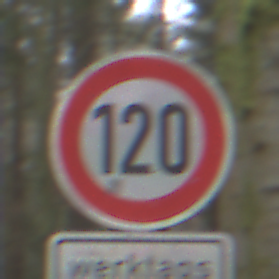
Verkehrszeichen: Geschwindigkeit120
Zusatzzeichen unten: ZeitangabenMitBeschraenkungAufWochentage7
Umgebung: Outdoor, Nature
Tageszeit: Midday
Wetter: Overcast
Licht: Natural
Jahreszeit: NotSpecified
Kontrast: LowContrast